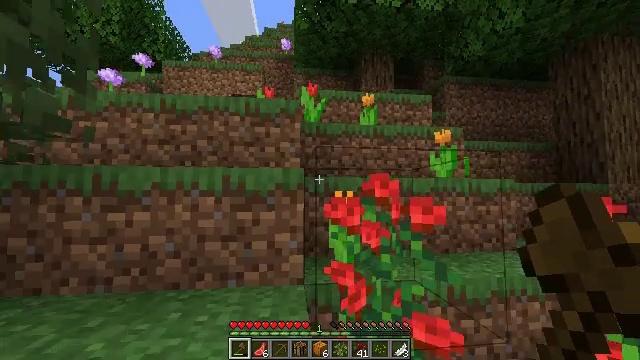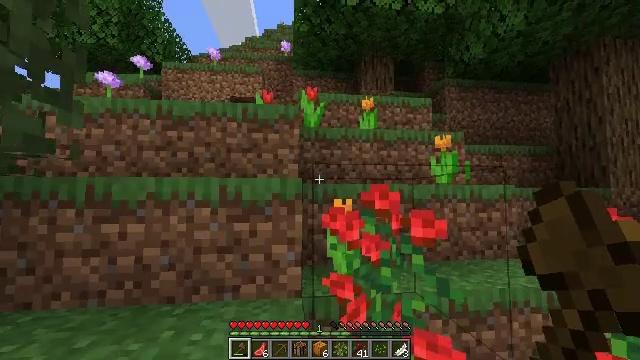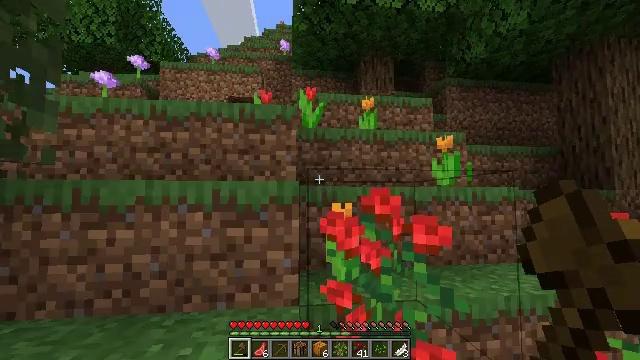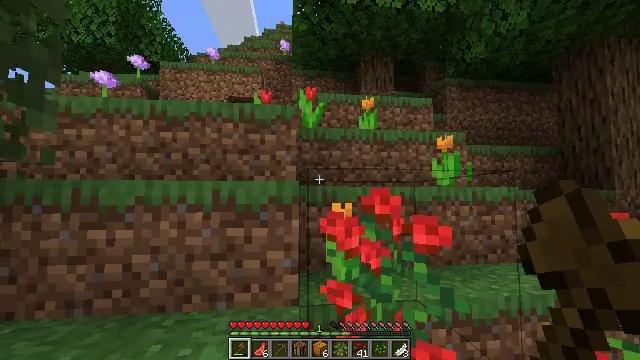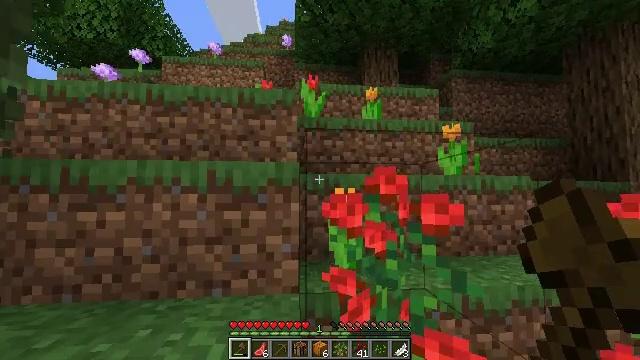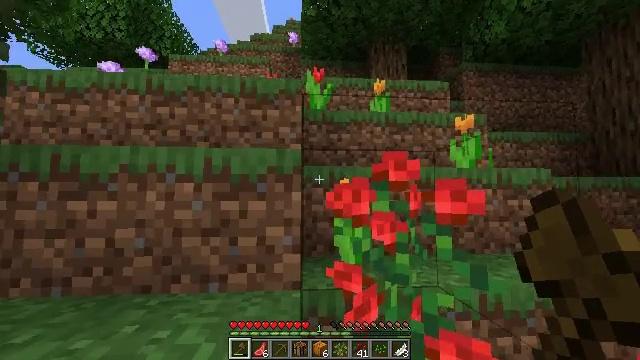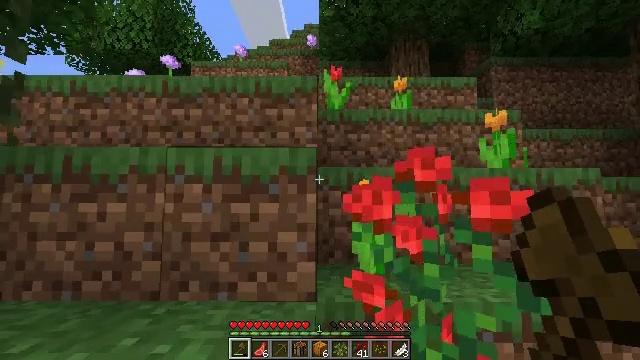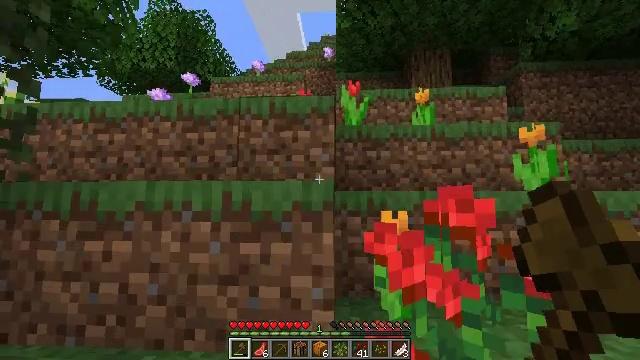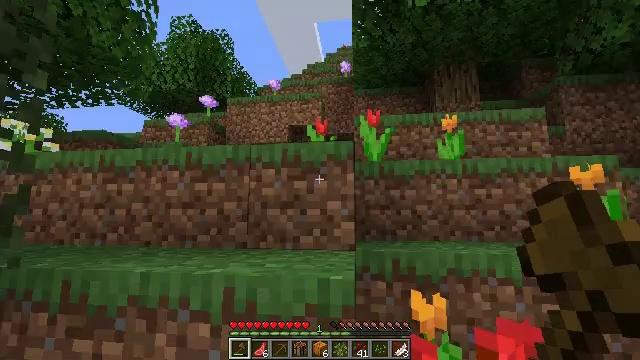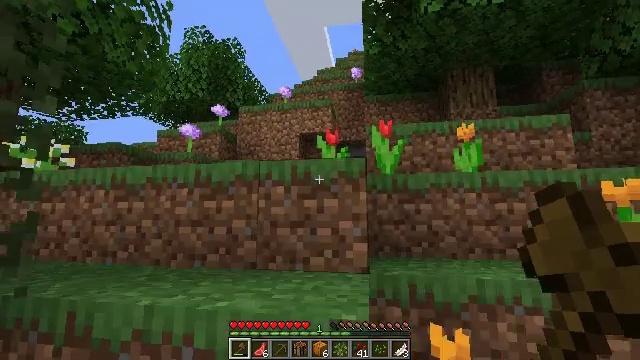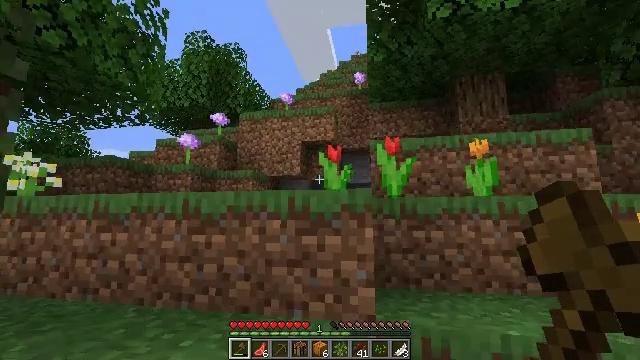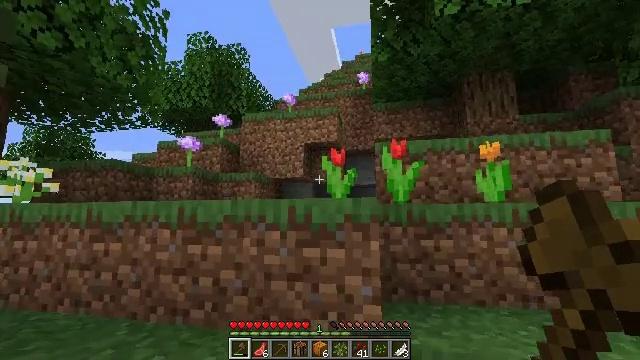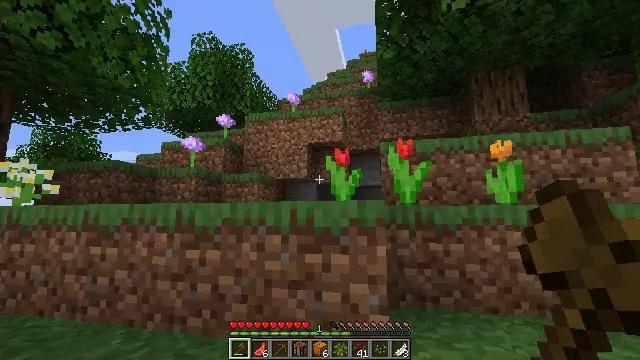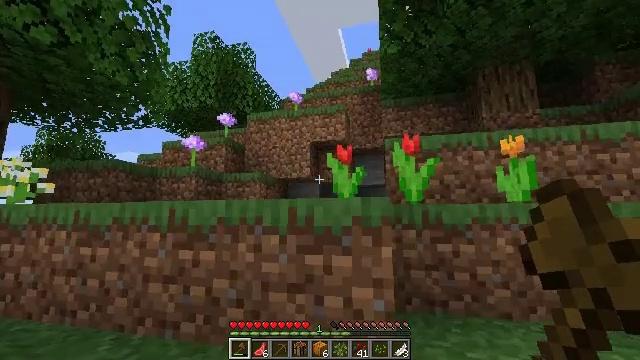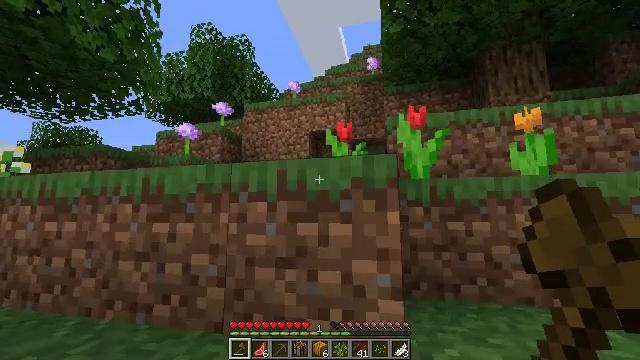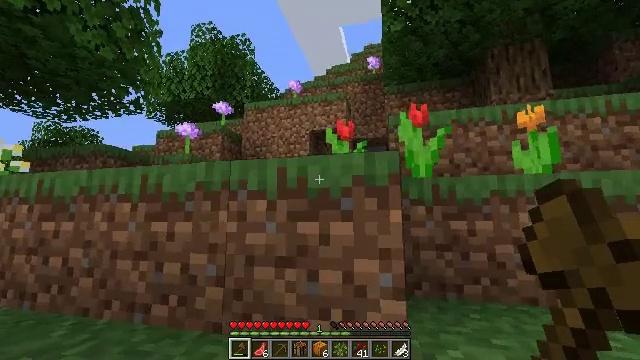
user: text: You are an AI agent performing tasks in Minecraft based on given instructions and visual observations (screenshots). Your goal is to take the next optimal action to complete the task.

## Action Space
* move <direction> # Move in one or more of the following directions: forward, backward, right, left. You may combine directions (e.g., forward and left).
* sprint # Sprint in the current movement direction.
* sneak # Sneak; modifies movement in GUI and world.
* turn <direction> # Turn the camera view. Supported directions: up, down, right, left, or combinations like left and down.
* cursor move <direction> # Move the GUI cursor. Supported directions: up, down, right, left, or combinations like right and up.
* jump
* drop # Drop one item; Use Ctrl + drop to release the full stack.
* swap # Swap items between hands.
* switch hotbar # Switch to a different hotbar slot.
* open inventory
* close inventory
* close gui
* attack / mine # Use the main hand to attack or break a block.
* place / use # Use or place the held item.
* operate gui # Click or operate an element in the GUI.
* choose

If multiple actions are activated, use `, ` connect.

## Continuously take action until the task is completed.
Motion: motion action
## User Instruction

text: Collect a cornflower for blue dye.
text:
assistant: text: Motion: move forward
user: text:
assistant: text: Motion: move forward
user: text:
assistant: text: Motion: move forward
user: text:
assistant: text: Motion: move forward
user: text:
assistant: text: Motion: move forward, turn left
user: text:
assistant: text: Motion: move forward, turn left
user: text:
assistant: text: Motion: move forward, turn left and up, jump
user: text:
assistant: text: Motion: move forward, turn left and up, jump
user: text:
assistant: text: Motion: move forward, turn left, jump
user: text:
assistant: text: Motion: move forward, jump
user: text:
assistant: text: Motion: move forward
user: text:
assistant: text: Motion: move forward, turn left
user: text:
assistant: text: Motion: move forward
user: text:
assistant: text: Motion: move forward
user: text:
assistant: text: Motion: move forward, jump
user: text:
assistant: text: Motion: move forward, jump
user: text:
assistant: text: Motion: move forward, jump
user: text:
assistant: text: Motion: move forward, jump
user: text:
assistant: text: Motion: move forward
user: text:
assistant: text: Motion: move forward
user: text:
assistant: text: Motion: move forward
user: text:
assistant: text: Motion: move forward
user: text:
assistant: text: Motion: move forward, turn left and down
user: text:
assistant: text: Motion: move forward, turn left and down
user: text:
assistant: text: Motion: move forward, turn left and down, jump
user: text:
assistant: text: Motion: move forward, turn left and down, jump
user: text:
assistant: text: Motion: move forward, turn left, jump
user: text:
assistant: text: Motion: move forward, jump
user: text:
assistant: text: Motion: move forward
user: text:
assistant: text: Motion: move forward